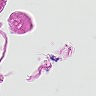
Metastatic tissue present: no